Interaction volume radius: 5 \u00c5
Interaction volume height: 15 \u00c5
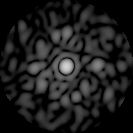
Disorder parameter: 0.8963